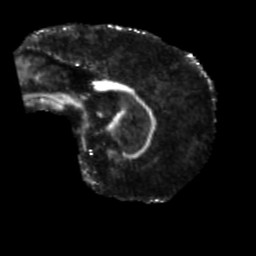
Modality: FA
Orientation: sagittal
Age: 64
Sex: male
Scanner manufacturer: siemens
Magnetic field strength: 3 T
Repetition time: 5.25 s
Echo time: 0.08 s